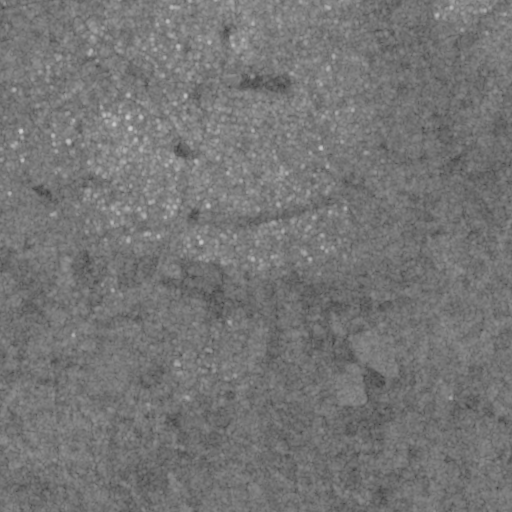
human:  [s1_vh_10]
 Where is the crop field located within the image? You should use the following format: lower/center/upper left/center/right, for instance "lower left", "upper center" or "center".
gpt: The crop field is located in the upper right of the image.
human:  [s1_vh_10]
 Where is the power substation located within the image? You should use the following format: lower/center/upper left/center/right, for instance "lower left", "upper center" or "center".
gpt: The power substation is located in the center left of the image.
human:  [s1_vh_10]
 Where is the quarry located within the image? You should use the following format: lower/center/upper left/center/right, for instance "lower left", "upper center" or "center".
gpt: There is no quarry in the image.

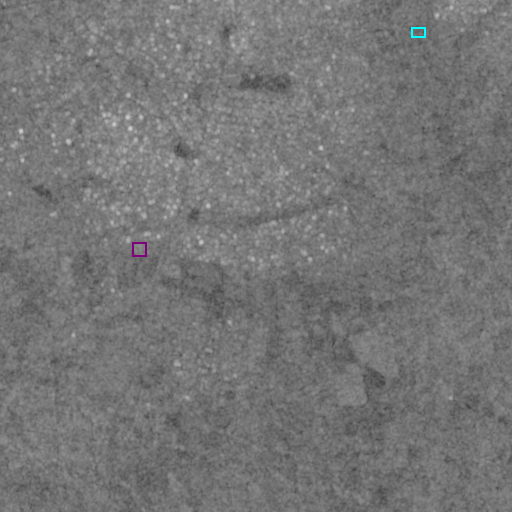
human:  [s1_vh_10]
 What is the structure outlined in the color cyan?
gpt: The structure outlined in cyan is a crop field.
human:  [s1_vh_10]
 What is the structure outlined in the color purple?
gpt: The structure outlined in purple is a power substation.
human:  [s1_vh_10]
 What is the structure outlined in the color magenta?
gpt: There is no magenta outline.